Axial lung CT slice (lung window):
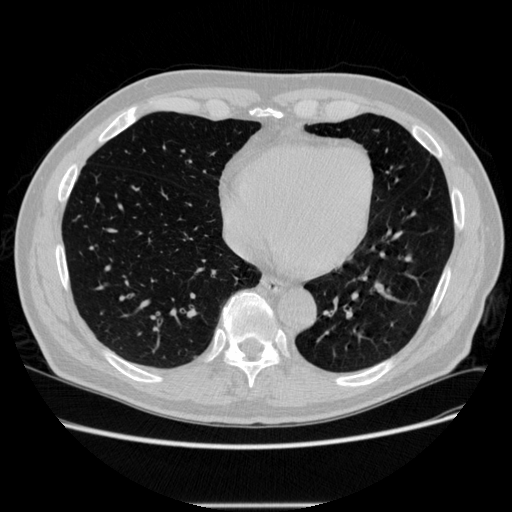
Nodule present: no